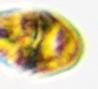
Label: Akashiwo